Question: I'm loading images dynamically from the Android Camera folder into a horizontal scroll view. The problem is that the scroll view has a huge space at the end of it (right side), as well as the images are being pushed off the screen in the front as I'm populating the scroll view (to the left). The more images being loaded in, the larger the gap at the end of the scroll view and the more images are being pushed off the front.
The xml is just a scroll view as the parent, and a linear layout as the child.
'''
<HorizontalScrollView xmlns:android="http://schemas.android.com/apk/res/android"
xmlns:tools="http://schemas.android.com/tools"
android:id="@+id/scrollView1"
android:layout_width="fill_parent"
android:layout_height="fill_parent"
android:layout_gravity="center_horizontal" >
<LinearLayout
android:id="@+id/imageList"
android:layout_width="wrap_content"
android:layout_height="wrap_content"
android:layout_gravity="center"
android:orientation="horizontal" >
</LinearLayout>
</HorizontalScrollView>
'''
The code is using an asynctask to load the images in.
'''
private class loadImages extends AsyncTask<Context, ImageView, Boolean> {
@Override
protected Boolean doInBackground(Context... params) {
File sdCard = Environment.getExternalStorageDirectory();
dir = new File(sdCard.getAbsolutePath() + "/DCIM/Camera");
dir.mkdirs();
ImageView gtbImage = null;
if (dir.isDirectory()) {
String[] children = dir.list();
for (int i = 0; i < children.length; i++) {
File imageLocation = new File(dir.getAbsolutePath() + "/" + children[i]);
Bitmap myBitmap = decodeFile(imageLocation, 250, 250);
gtbImage = new ImageView(getApplicationContext());
gtbImage.setImageBitmap(myBitmap);
imageList = (LinearLayout) findViewById(R.id.imageList);
LinearLayout.LayoutParams p = new LinearLayout.LayoutParams(LayoutParams.WRAP_CONTENT, LayoutParams.WRAP_CONTENT, Gravity.RIGHT);
p.setMargins(5, 5, 5, 5);
gtbImage.setLayoutParams(p);
gtbImage.setPadding(1, 1, 1, 1);
gtbImage.setBackgroundColor(Color.WHITE);
gtbImage.setScaleType(ImageView.ScaleType.FIT_CENTER);
publishProgress(gtbImage);
}
}
return null;
}
protected void onProgressUpdate(ImageView... v) {
imageList.addView(v[0]);
}
'''
Here is an image to better describe what the end of the scrollview looks like. Take note of the big blank spot at the end. The more images, the bigger that space grows.

Very baffled by this, I'm sure its something simple that I'm missing but after researching over and over again, I've hit a dead end and need a set of wiser eyes to take a look :)
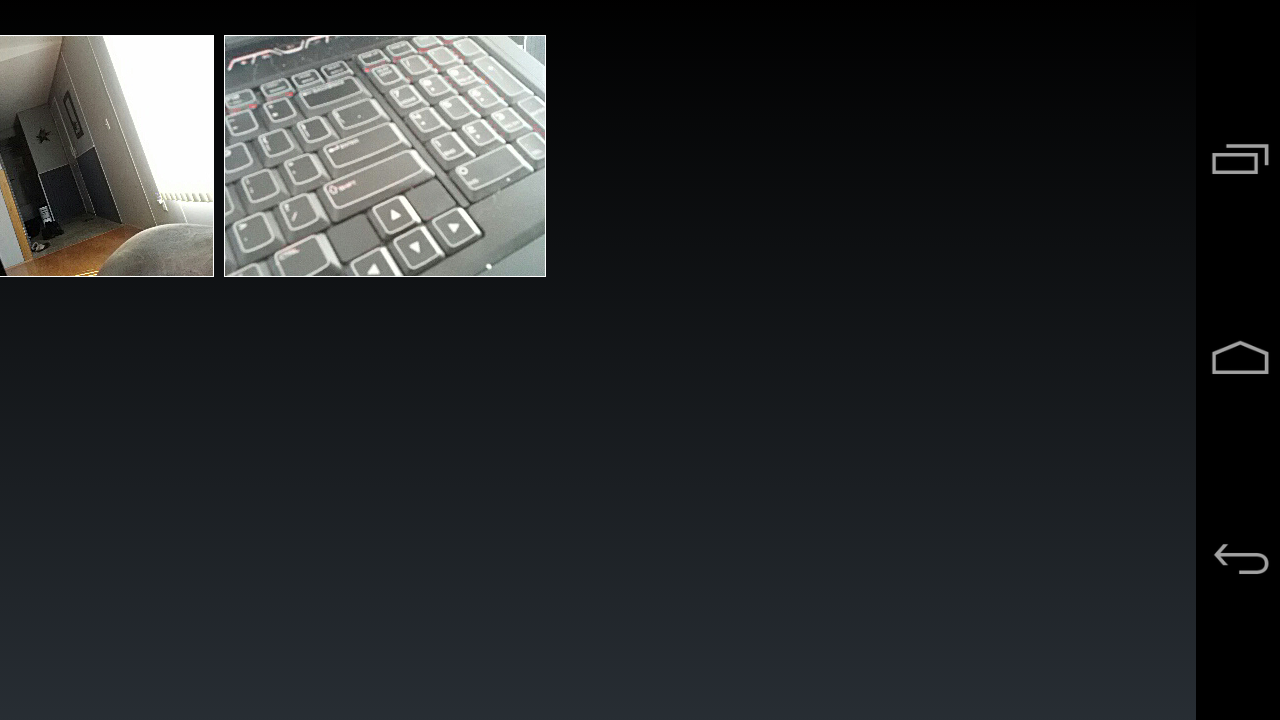
Answer: Try to remove the 'android:layout_gravity="center_horizontal"' line in the 'HorizontalScrollView' xml. I've had some similar issues a while back with that.
Instead, you should be able to use 'android:fillViewPort="true"' on the 'HorizontalScrollView', as suggested <URL>.